Question: Well I'm facing an issue here:
I use Selenium to automate test on my application, and I use the following code to fill a textbox:
'''
driver.find_element_by_id("form_widget_serial_number").send_keys("example", u' ')
'''
All the textboxes have the same id (form_widget_serial_number) so it's impossible to select a specific textbox by using selection by id (the code above selects the first textbox and changes the cursor position to the next textbox).

Anyway, how can I send values to the "current" textbox without using or another selector, given that the cursor is in the current textbox?
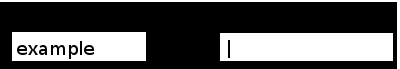
Answer: There are several selectors available to you - Xpath and css in particular are very powerful.
Xpath can even select by the text of an element and then access its second sibling:
'''
elem = driver.find_element(:xpath, "//div[contains(text(), 'match this text')]/following-sibling::*[2]")
'''
If you need to find the current element that has focus:
'''
focused_elem = driver.switch_to.active_element
'''
And then to find the next one:
'''
elem_sibling = focused_elem.find_element(:xpath, "following-sibling::*")
'''
Using this example, you could easily traverse any sequence of sequential elements, which would appear to solve your problem.
Take a close look at the structure of the page and then see how you would navigate to the element you need from a reference you get to. There is probably an Xpath or css selector that can make the traversal across the document.
FYI, I'm using an old version of Selenium in Ruby, in case your version's syntax is different